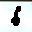
Label: 6